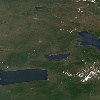
Label: land